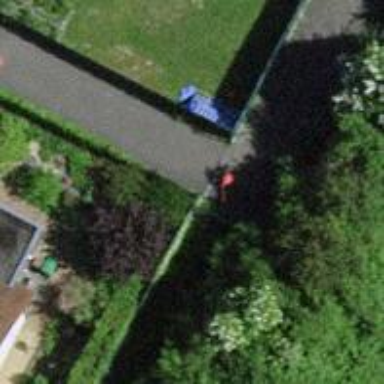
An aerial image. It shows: Fence with chain link type.